Question: I must create this table, but colspan and rowspan make my brain crazy. Please help.
Jsfiddle blank for experiments, - <URL>

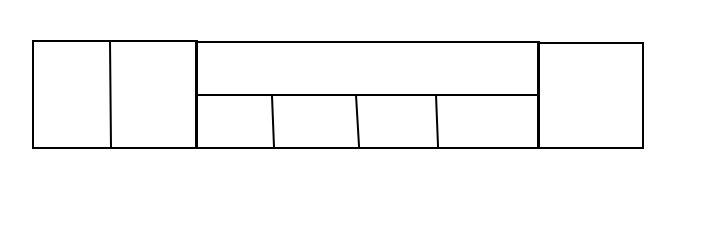
Answer: Fairly straight-forward..... Your'e confusion is the number of rows you had. There are only 2 rows in that table.
<URL>